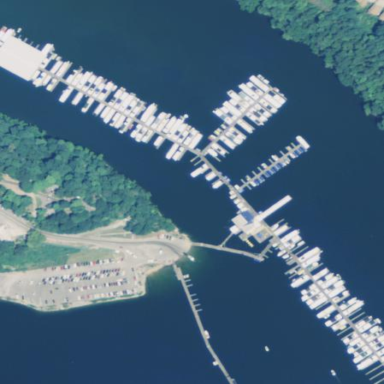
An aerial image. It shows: Marina area for leisure land.